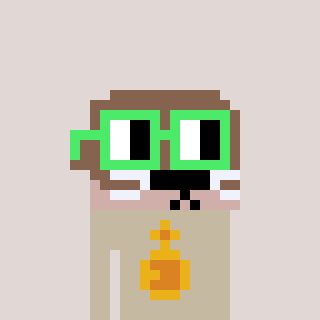
a pixel art character with square light green glasses, a otter-shaped head and a bege-colored body on a warm background